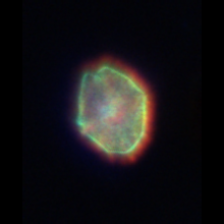
Taxon: Akashiwo
Group: Dinoflagellates